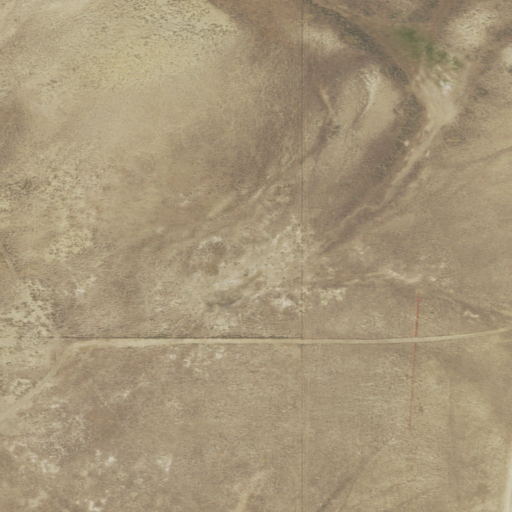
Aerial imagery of depression(s) in Wyoming named Pomeroy Basin containing only shrub